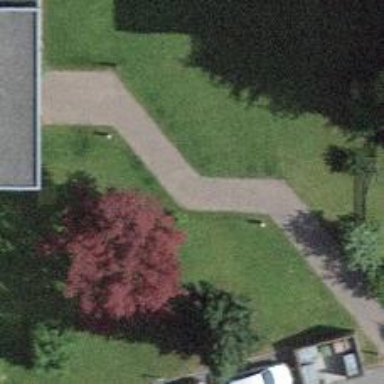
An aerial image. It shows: Footway.